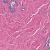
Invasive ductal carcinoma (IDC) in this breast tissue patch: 0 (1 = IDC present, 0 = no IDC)